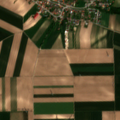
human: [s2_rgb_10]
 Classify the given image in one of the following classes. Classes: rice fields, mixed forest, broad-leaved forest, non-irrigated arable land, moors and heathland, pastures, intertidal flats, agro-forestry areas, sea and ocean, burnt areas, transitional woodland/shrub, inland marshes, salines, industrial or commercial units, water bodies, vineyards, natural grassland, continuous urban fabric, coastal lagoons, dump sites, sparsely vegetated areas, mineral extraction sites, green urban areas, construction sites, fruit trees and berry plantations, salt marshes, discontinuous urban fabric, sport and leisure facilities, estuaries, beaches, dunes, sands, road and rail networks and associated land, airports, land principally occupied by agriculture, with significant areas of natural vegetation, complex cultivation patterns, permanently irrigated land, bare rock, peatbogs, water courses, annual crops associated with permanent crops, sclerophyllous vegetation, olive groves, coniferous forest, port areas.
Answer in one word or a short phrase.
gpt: discontinuous urban fabric, non-irrigated arable land, land principally occupied by agriculture, with significant areas of natural vegetation